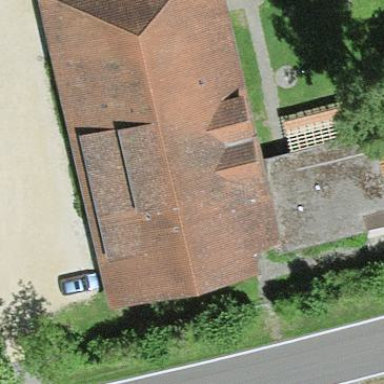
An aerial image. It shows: Building with hipped roof shape.